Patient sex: M
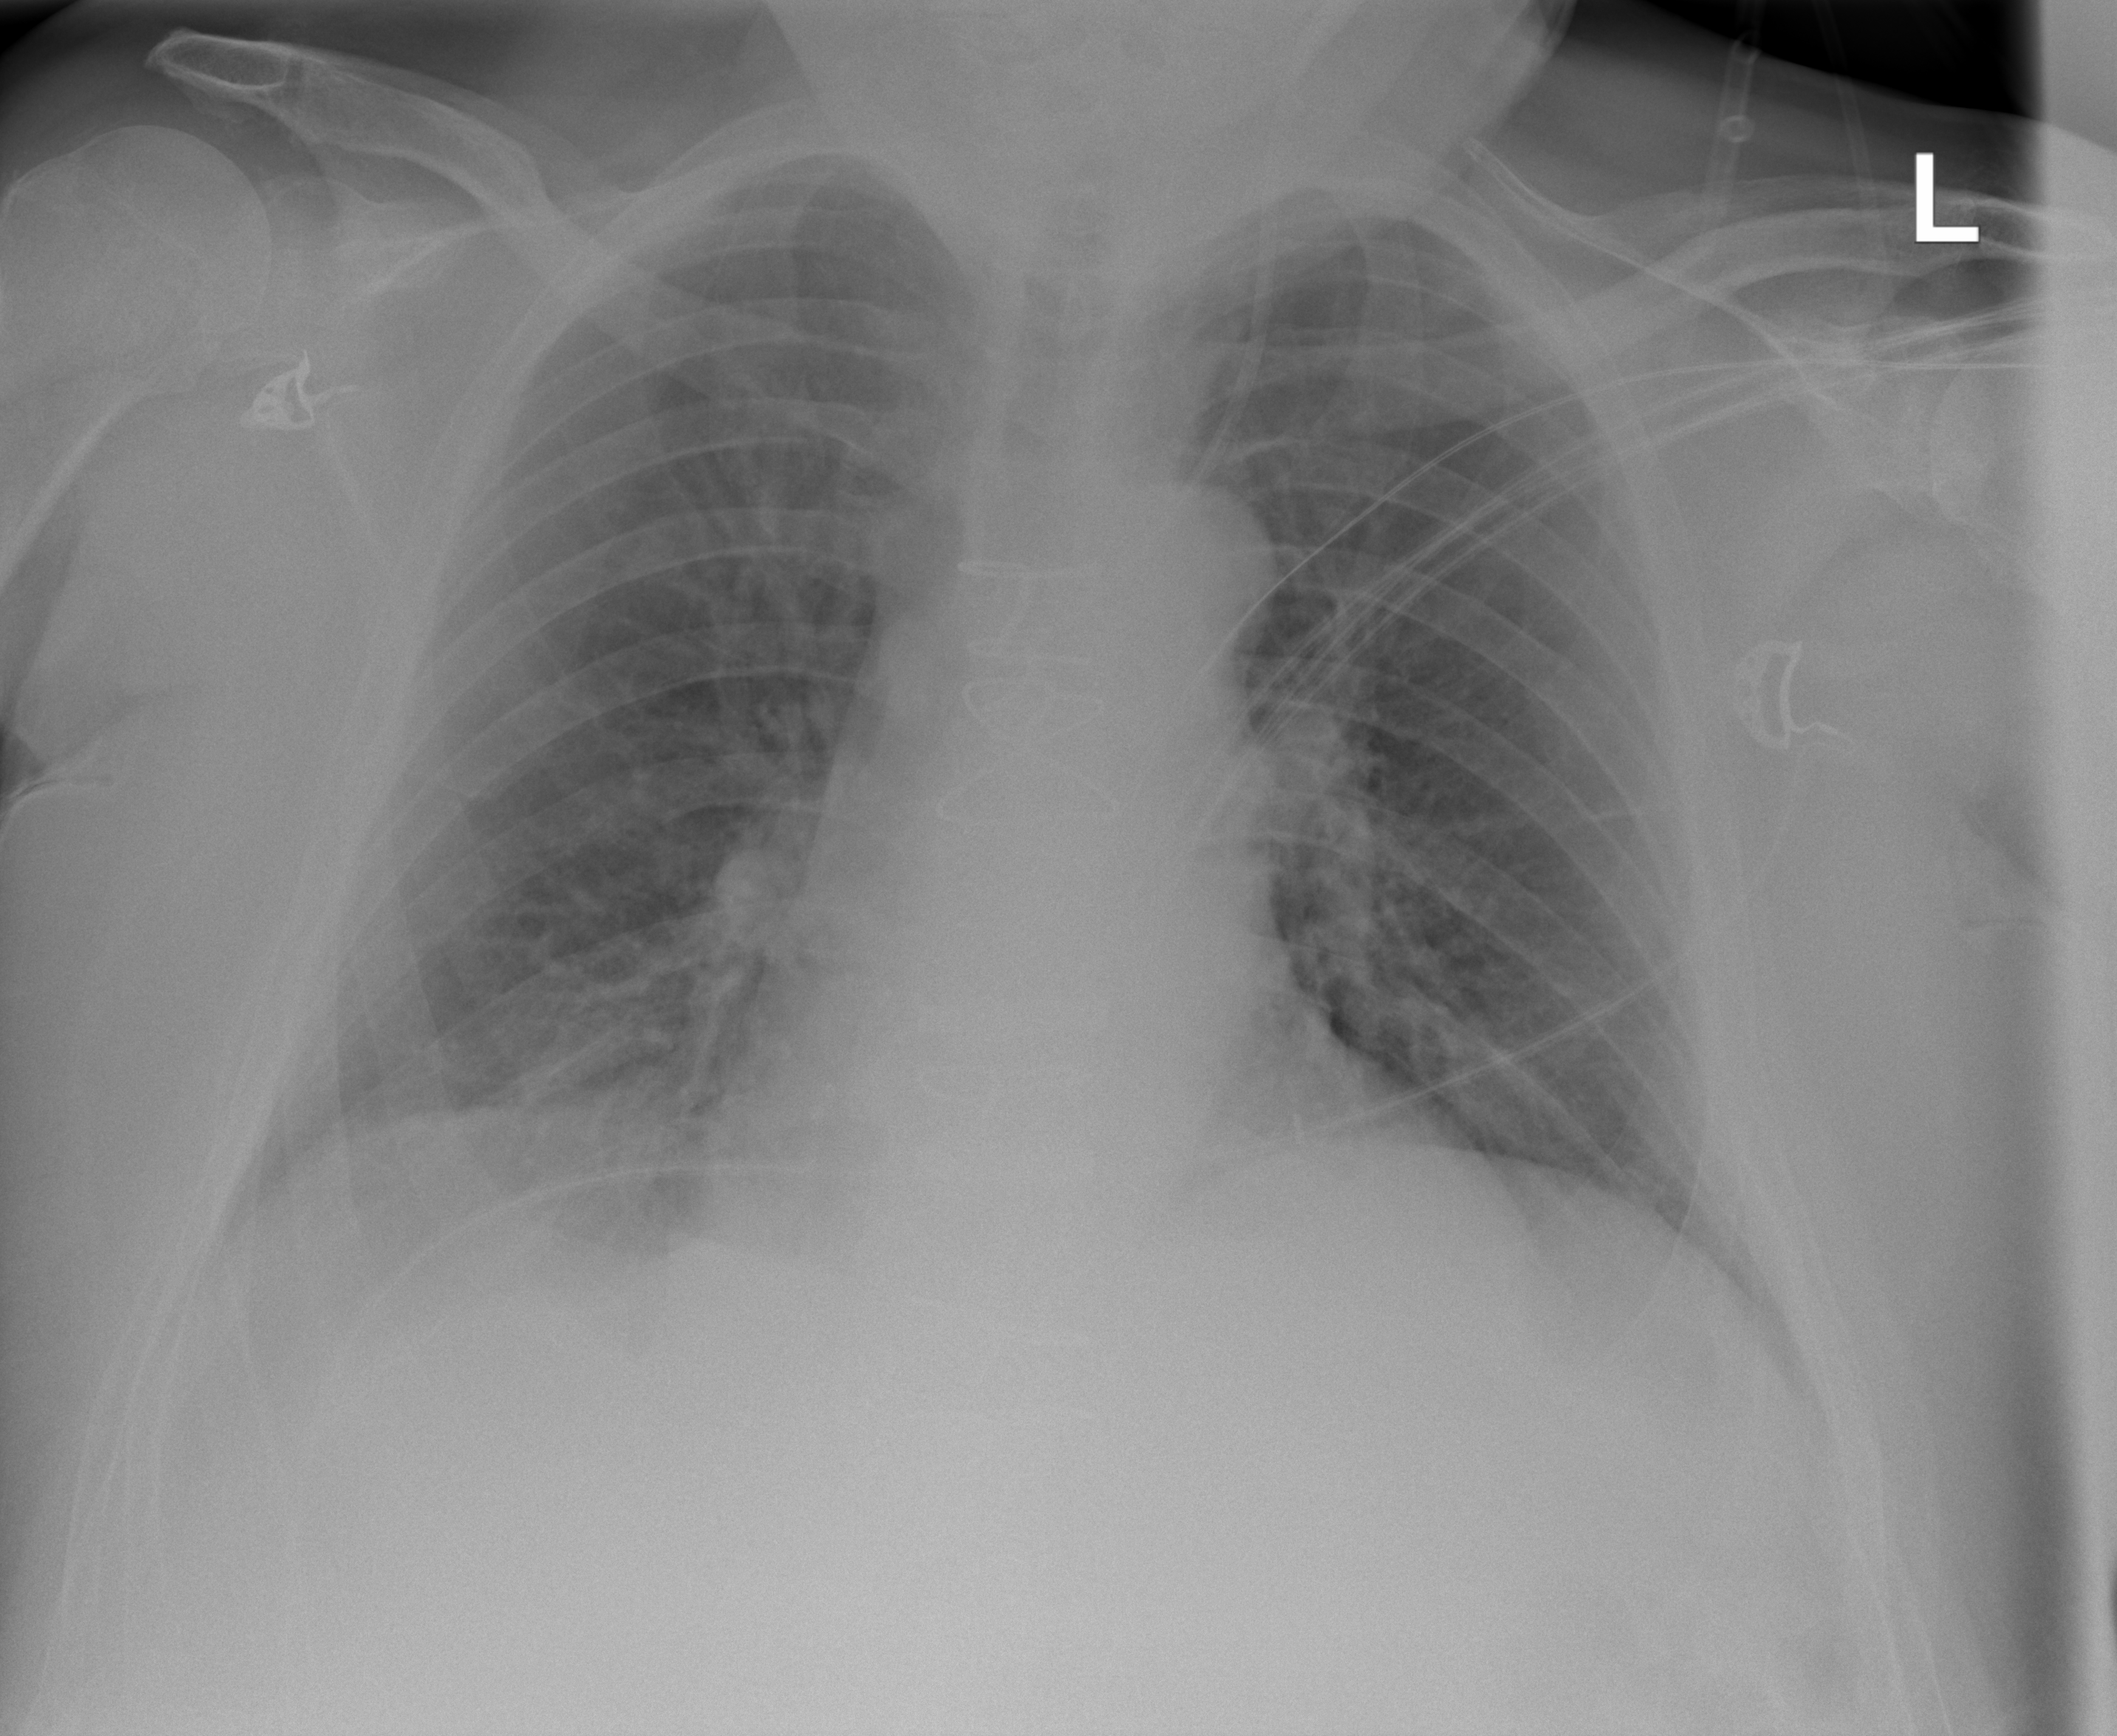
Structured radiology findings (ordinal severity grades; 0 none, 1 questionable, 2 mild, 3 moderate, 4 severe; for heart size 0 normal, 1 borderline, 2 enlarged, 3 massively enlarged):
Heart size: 0
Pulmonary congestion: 0
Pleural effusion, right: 1
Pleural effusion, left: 1
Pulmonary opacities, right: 0
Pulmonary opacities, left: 0
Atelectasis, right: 2
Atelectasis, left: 0